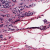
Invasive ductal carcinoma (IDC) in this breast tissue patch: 1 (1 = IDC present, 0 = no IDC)